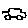
Label: car